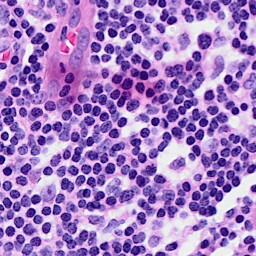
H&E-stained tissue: Breast